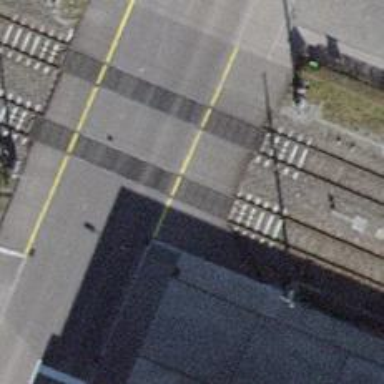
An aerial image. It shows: Railway crossing with full barriers and lights.